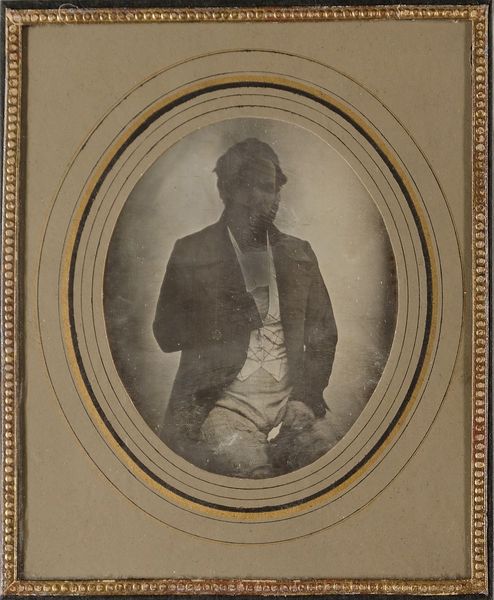
Titel: Dr. med. Engholm, dänischer Militär-Oberarzt (gest. 1880)
Standort: Hamburg
Institution: Museum für Kunst und Gewerbe Hamburg
Schlagwörter: mann, portrait, figur, person, foto, fotografie, photographie, arzt, photo, doktor, lichtbild, daguerreotypie, historische, bildwerke, angewandte und bildende kunst, hessische systematik, porträt, persönlichkeit, porträtfotografie, porträtphotographie, hüftbild